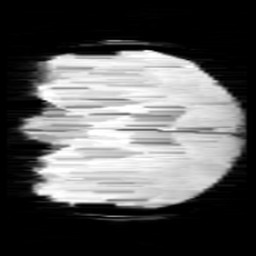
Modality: minIP
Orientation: coronal
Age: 9
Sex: male
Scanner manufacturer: siemens
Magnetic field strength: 3 T
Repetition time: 0.027 s
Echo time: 0.02 s